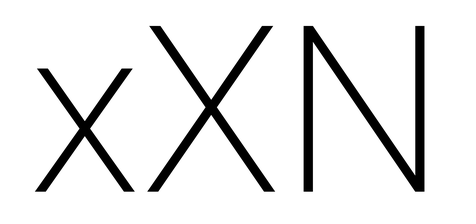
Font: Roboto_ExtraLight